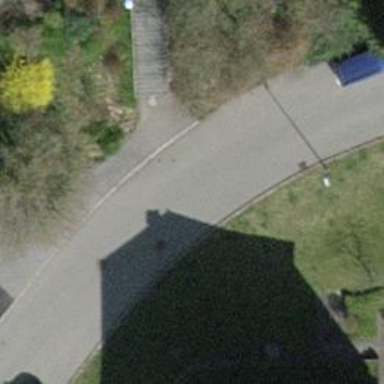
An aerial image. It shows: Road with steps.